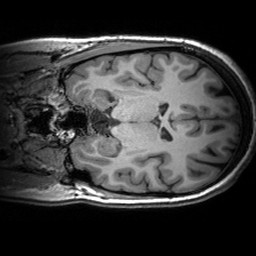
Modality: T1w
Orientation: coronal
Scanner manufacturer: siemens
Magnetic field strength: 3 T
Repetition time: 2.53 s
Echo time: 0.00299 s